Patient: sex F, age 59
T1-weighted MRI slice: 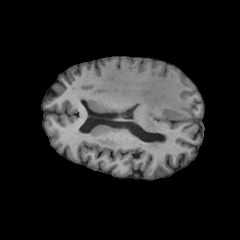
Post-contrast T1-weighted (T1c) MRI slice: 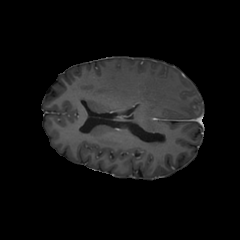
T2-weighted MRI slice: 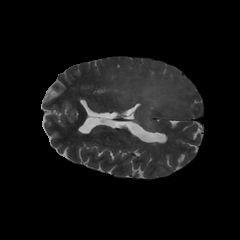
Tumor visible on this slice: yes
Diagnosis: Glioblastoma, IDH-wildtype
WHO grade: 4